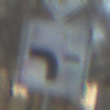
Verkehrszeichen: VerlaufVorfahrtsstrasse6
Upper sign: Vorfahrtsstrasse
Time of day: MorningAfternoon
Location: Outdoor (Suburban)
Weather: PartlyCloudy
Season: NotSpecified
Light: Natural